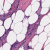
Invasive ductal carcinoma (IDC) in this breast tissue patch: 1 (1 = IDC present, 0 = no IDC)